Aerial crown-view tile of a tropical tree (Barro Colorado Island, Panama), acquired 20250616:
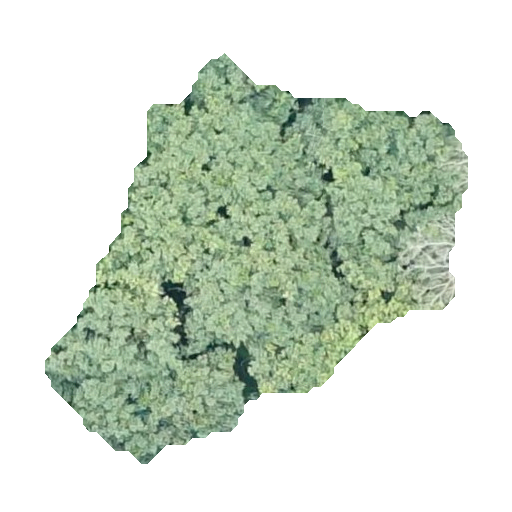
Species: Apeiba membranacea
GBIF accepted scientific name: Apeiba membranacea
Crown area: 149.332 m²